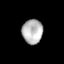
Tissue: lung
Cell type: Fibroblasts
Senescence score: 0.5835
Nuclear area (px): 493
Mean DAPI intensity: 181.773